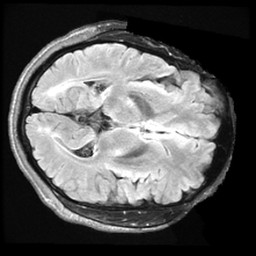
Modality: FLAIR
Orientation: axial
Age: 40
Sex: male
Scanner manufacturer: ge
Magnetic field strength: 3 T
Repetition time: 11 s
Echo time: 0.1497 s